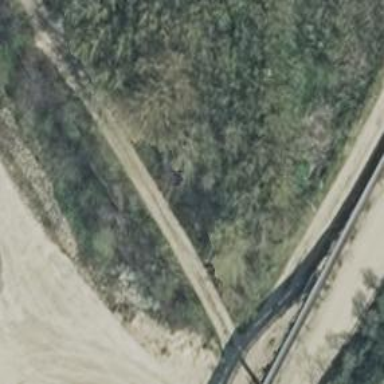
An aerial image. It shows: Track with grade 3 tracktype.